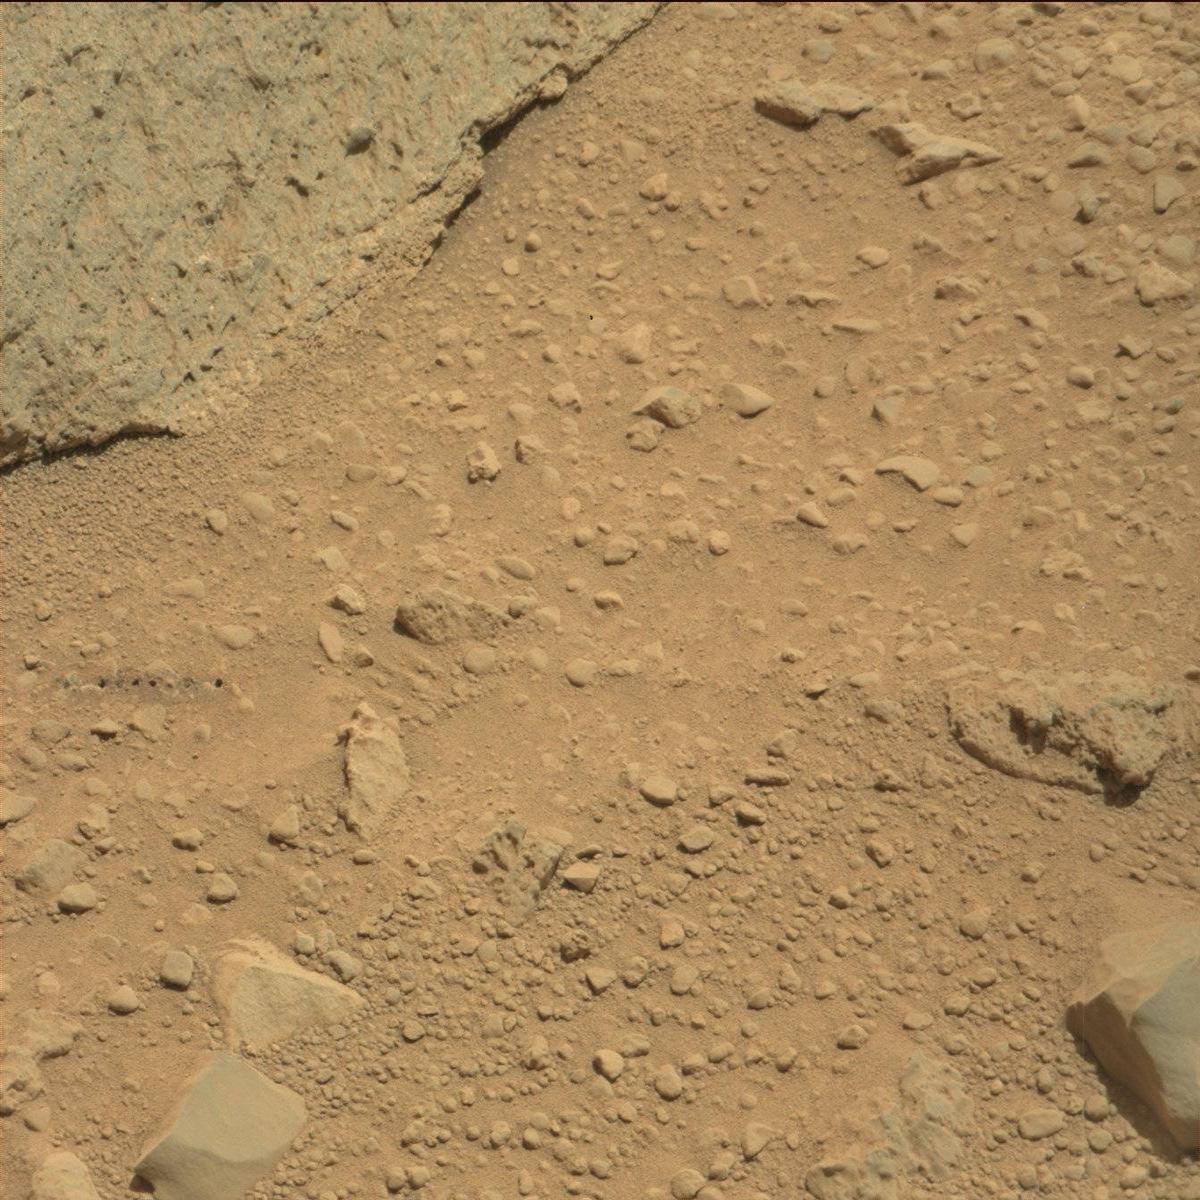
Terrain classes present: Bedrock, Hole, Sand / Soil